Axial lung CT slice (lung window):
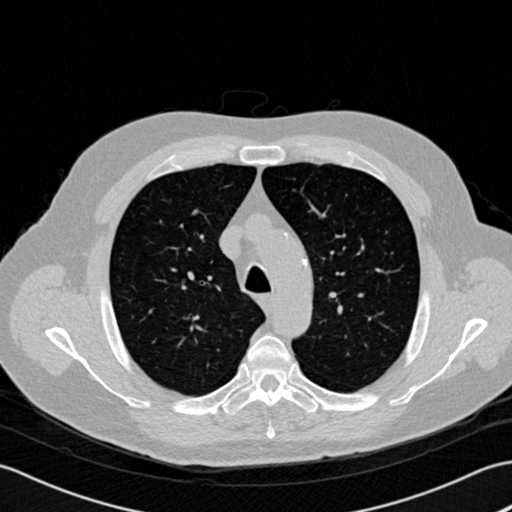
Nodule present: no